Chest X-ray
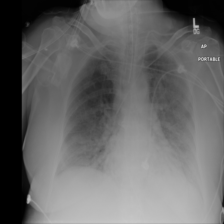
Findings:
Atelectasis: negative
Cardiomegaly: negative
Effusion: positive
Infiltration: negative
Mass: negative
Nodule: negative
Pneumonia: negative
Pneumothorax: negative
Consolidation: negative
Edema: negative
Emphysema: negative
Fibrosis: negative
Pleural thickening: negative
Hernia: negative